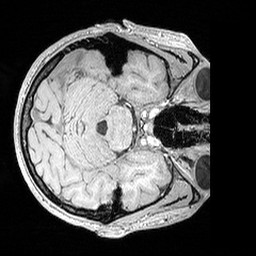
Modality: MP2RAGE
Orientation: axial
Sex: male
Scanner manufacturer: siemens
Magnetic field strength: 3 T
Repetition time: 5 s
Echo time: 0.00292 s